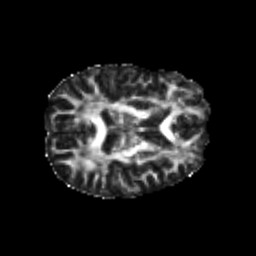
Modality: FA
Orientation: axial
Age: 22
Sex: female
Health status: healthy
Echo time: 0.074 s